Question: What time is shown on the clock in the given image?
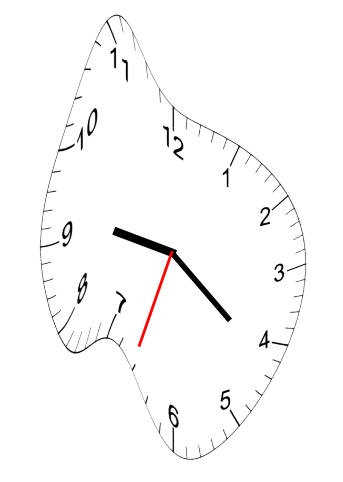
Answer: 09:21:33